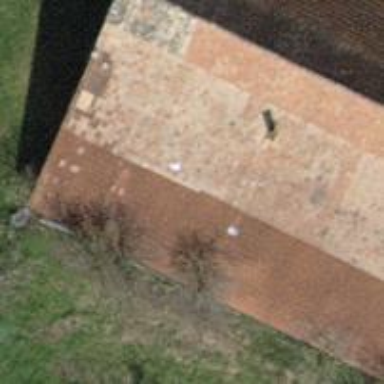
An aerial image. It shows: Roof with skillion shape.